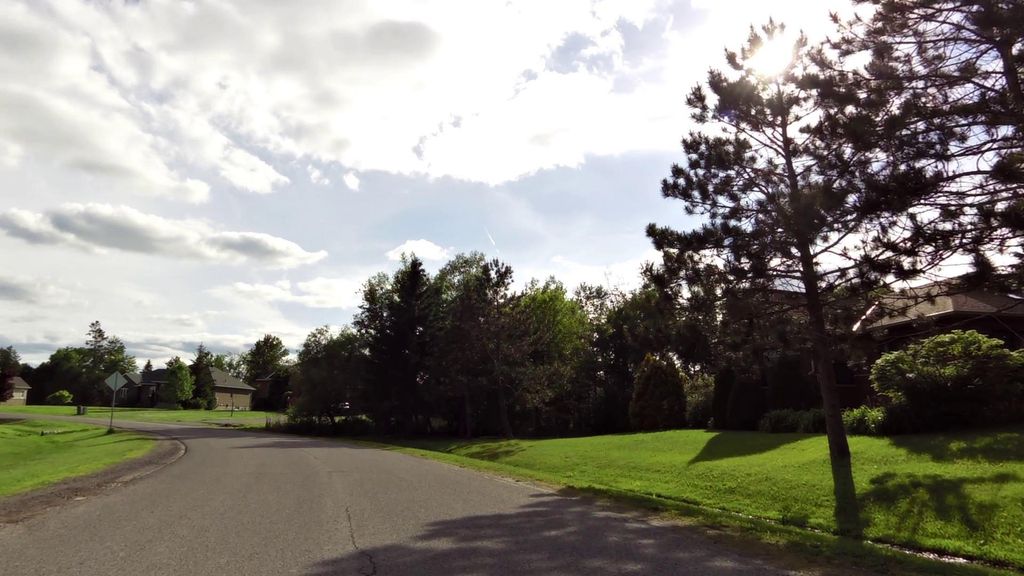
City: ottawa-gatineau